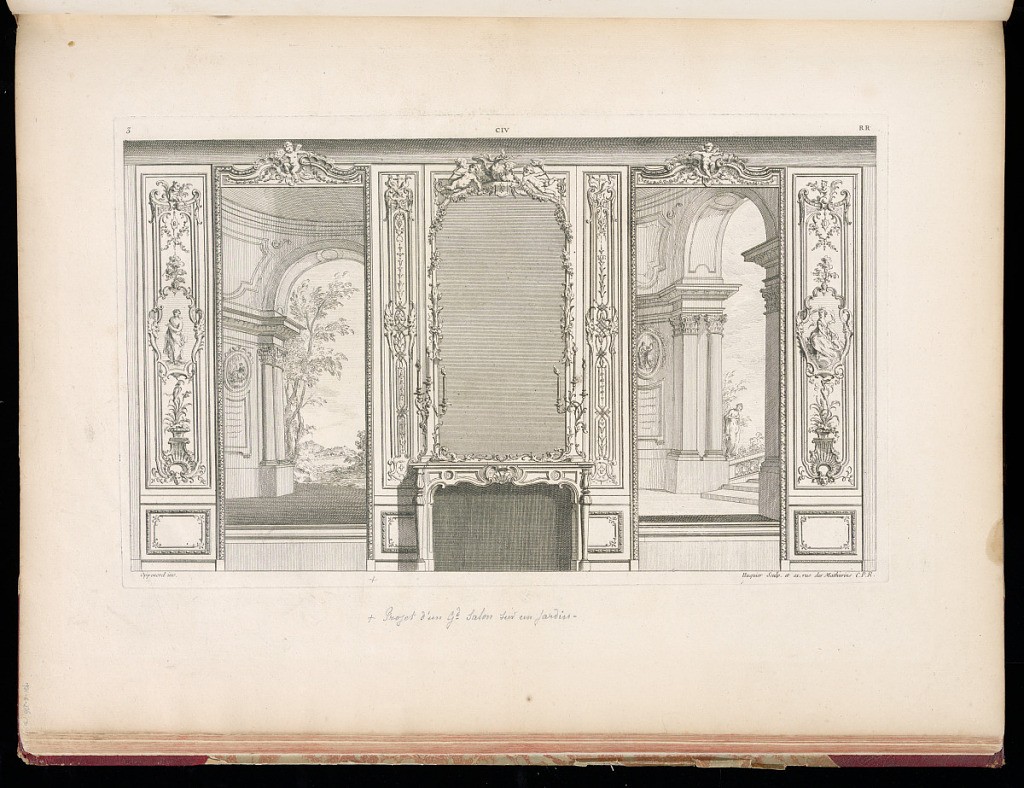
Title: Elevation of an Apartment Interior
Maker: Gilles-Marie Oppenord, French, 1672–1742
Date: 1749-1761
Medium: Etching and engraving on laid paper
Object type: Bound print
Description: Elevation of an apartment interior with a chimneypiece at the center. A large mirror framed by rocaille ornamentation sits above the fireplace. On either side of the chimneypiece are floor to ceiling mirrors that reflect a garden, and panels with carved or molded decorative motifs including mythological figures, mascarons, birds, squirrels, scrolls, and foliage. The plate is signed and numbered.